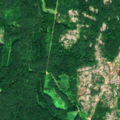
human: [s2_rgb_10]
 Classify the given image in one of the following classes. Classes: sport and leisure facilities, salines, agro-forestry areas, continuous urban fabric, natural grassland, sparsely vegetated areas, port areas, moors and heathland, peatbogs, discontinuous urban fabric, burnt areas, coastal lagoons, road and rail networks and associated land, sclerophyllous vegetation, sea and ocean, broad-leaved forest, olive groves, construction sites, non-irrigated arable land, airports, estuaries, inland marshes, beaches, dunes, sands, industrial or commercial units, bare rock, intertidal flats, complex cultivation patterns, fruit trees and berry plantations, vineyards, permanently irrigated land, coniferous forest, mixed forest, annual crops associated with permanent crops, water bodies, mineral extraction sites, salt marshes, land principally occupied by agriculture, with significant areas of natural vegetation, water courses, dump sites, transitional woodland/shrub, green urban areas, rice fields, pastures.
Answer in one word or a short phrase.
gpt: coniferous forest, mixed forest, transitional woodland/shrub